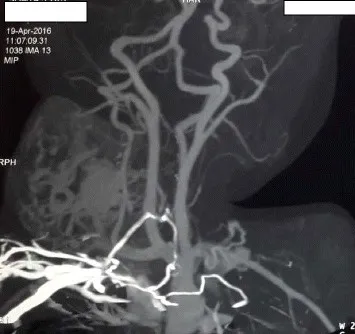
CT angiography of neck.
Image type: radiology (ct)